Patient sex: F
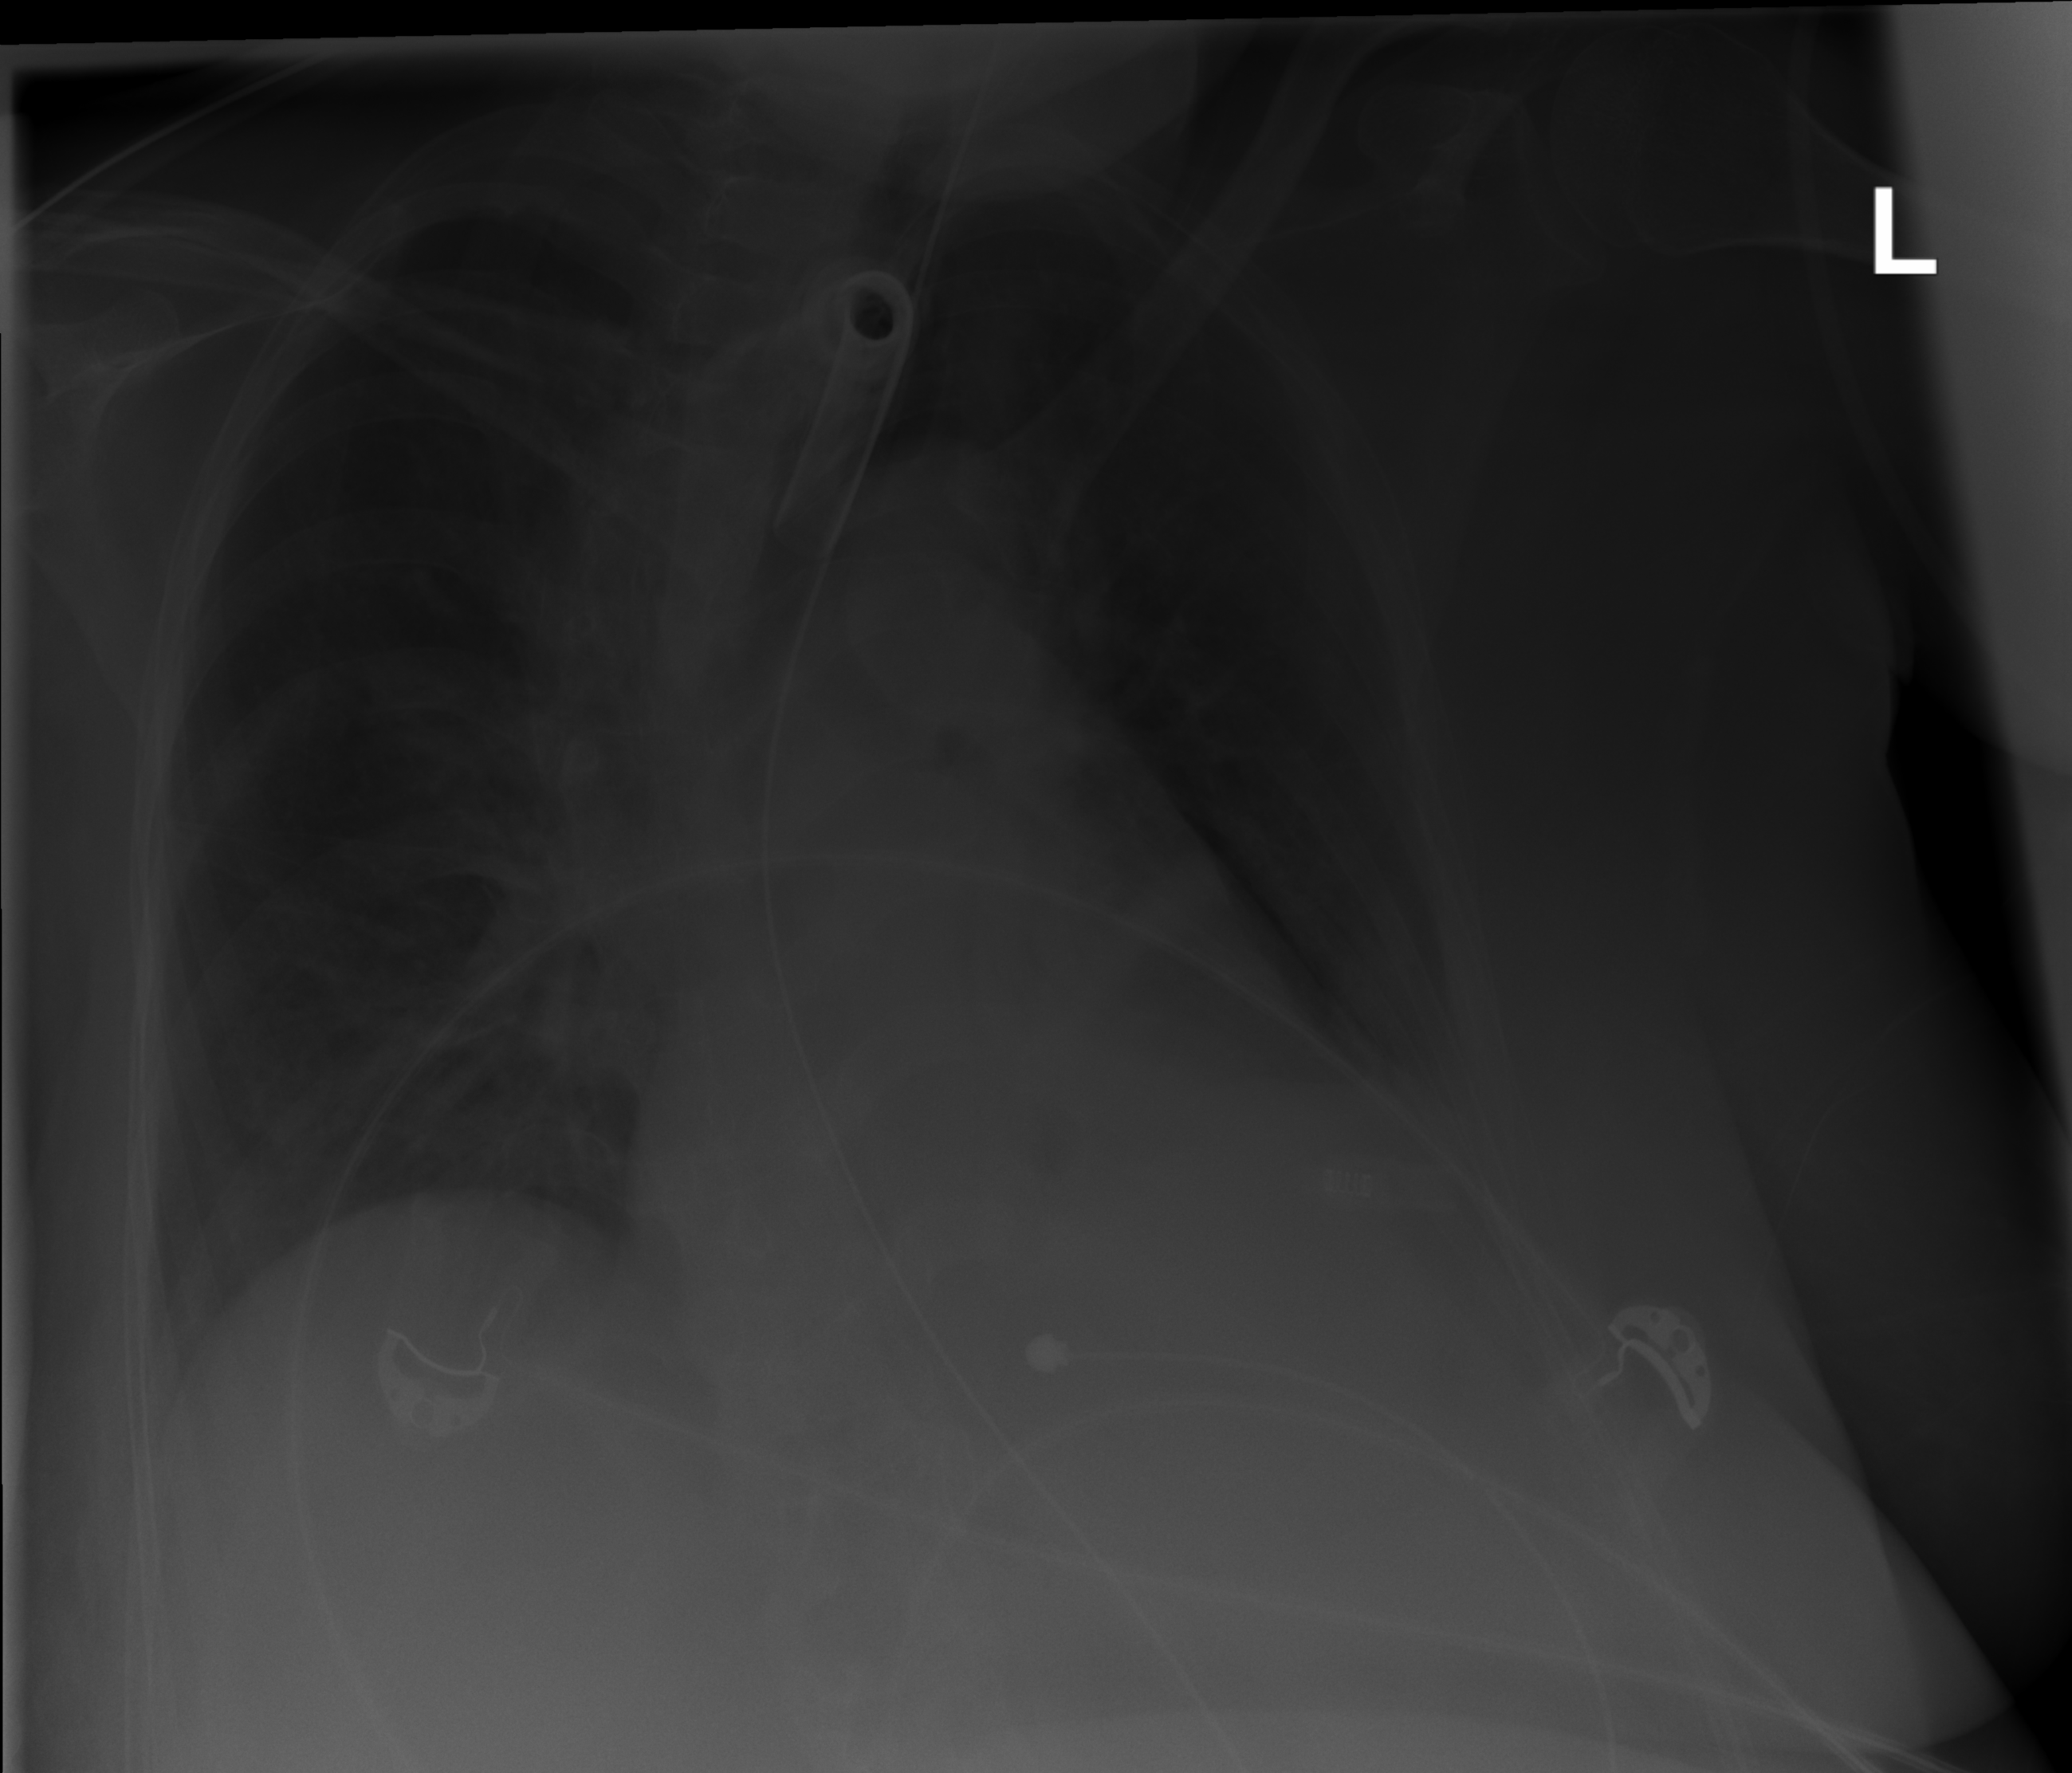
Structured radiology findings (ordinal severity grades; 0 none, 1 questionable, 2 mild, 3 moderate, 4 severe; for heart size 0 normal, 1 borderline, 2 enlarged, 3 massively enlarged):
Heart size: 1
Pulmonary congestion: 0
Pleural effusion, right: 0
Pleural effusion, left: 1
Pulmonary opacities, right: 1
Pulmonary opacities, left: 1
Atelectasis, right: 0
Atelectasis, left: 0